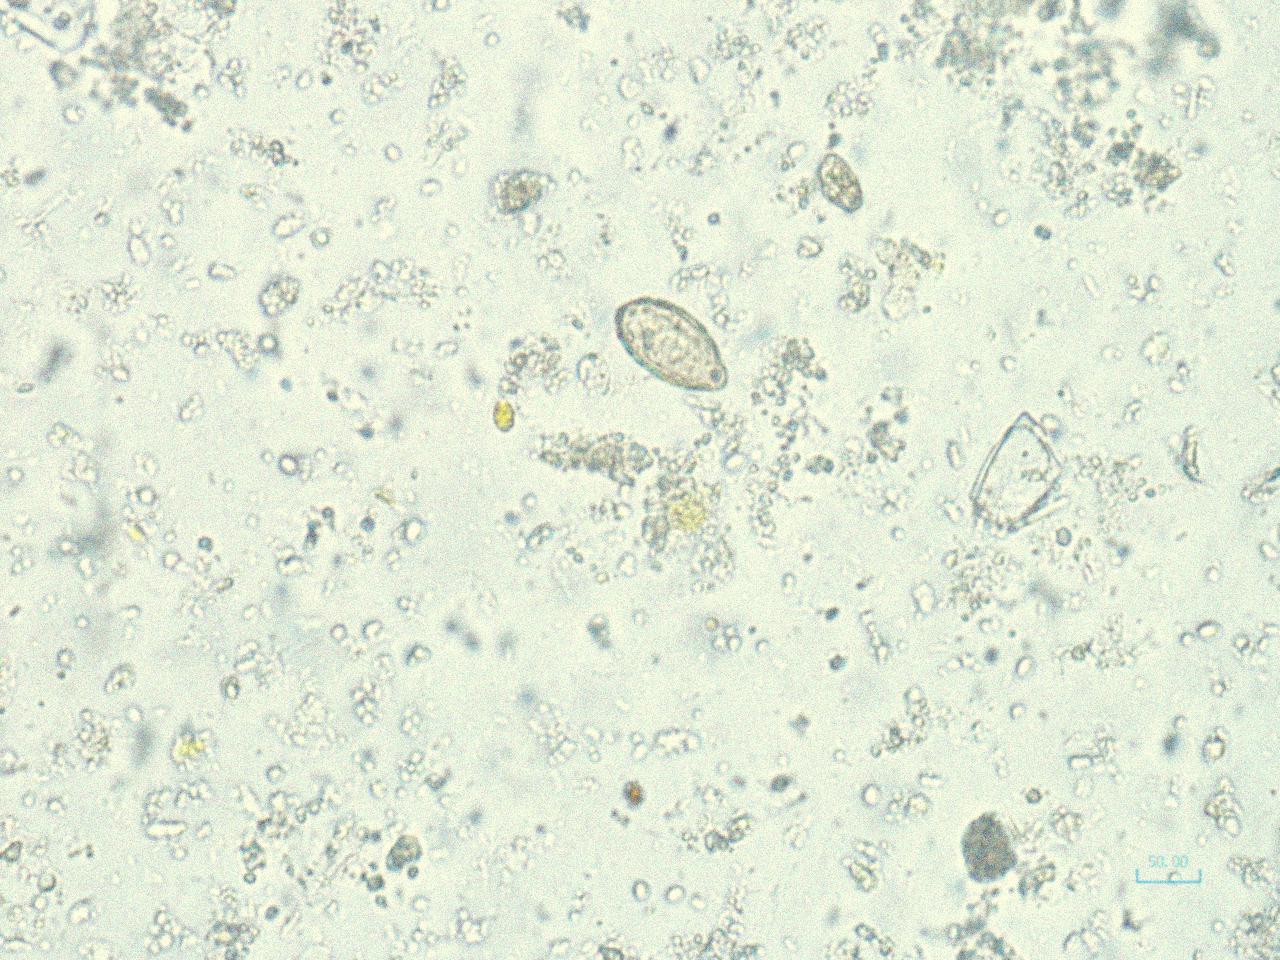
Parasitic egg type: Opisthorchis viverrine